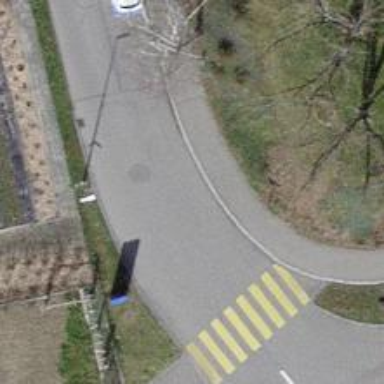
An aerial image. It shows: Asphalt sidewalk along the footway.